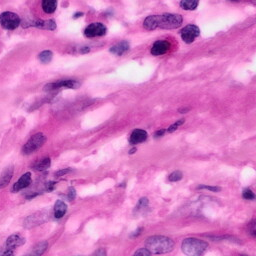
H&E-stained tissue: Pancreatic